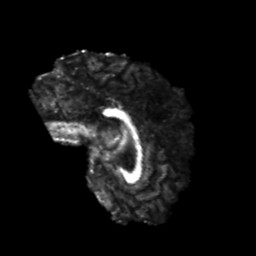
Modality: FA
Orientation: sagittal
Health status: healthy
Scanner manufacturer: philips
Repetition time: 7.393 s
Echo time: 0.08599 s